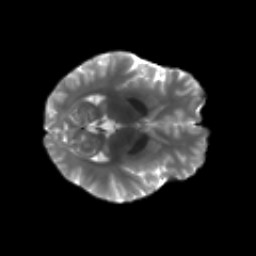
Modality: T2w
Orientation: axial
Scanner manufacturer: siemens
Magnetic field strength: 3 T
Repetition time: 4.16 s
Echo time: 0.0806 s